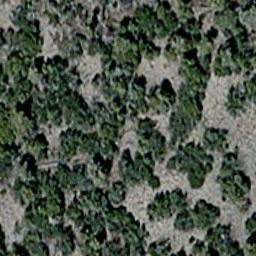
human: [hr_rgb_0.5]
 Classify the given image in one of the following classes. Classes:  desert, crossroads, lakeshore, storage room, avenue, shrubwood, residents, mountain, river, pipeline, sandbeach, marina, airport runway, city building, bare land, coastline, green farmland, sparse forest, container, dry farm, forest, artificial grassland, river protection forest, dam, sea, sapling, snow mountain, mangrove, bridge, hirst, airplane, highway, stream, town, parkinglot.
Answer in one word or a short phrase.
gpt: sparse forest